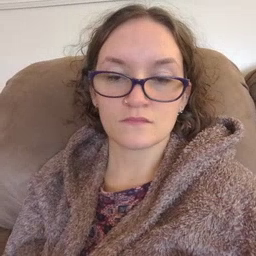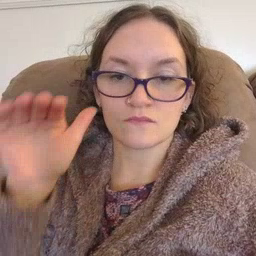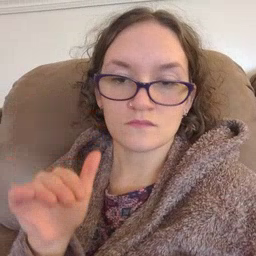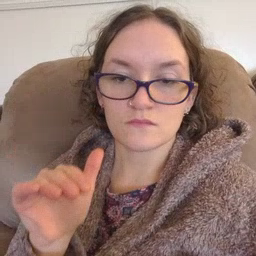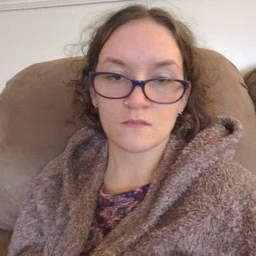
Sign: child